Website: ulta-beauty
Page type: delivery-shipping
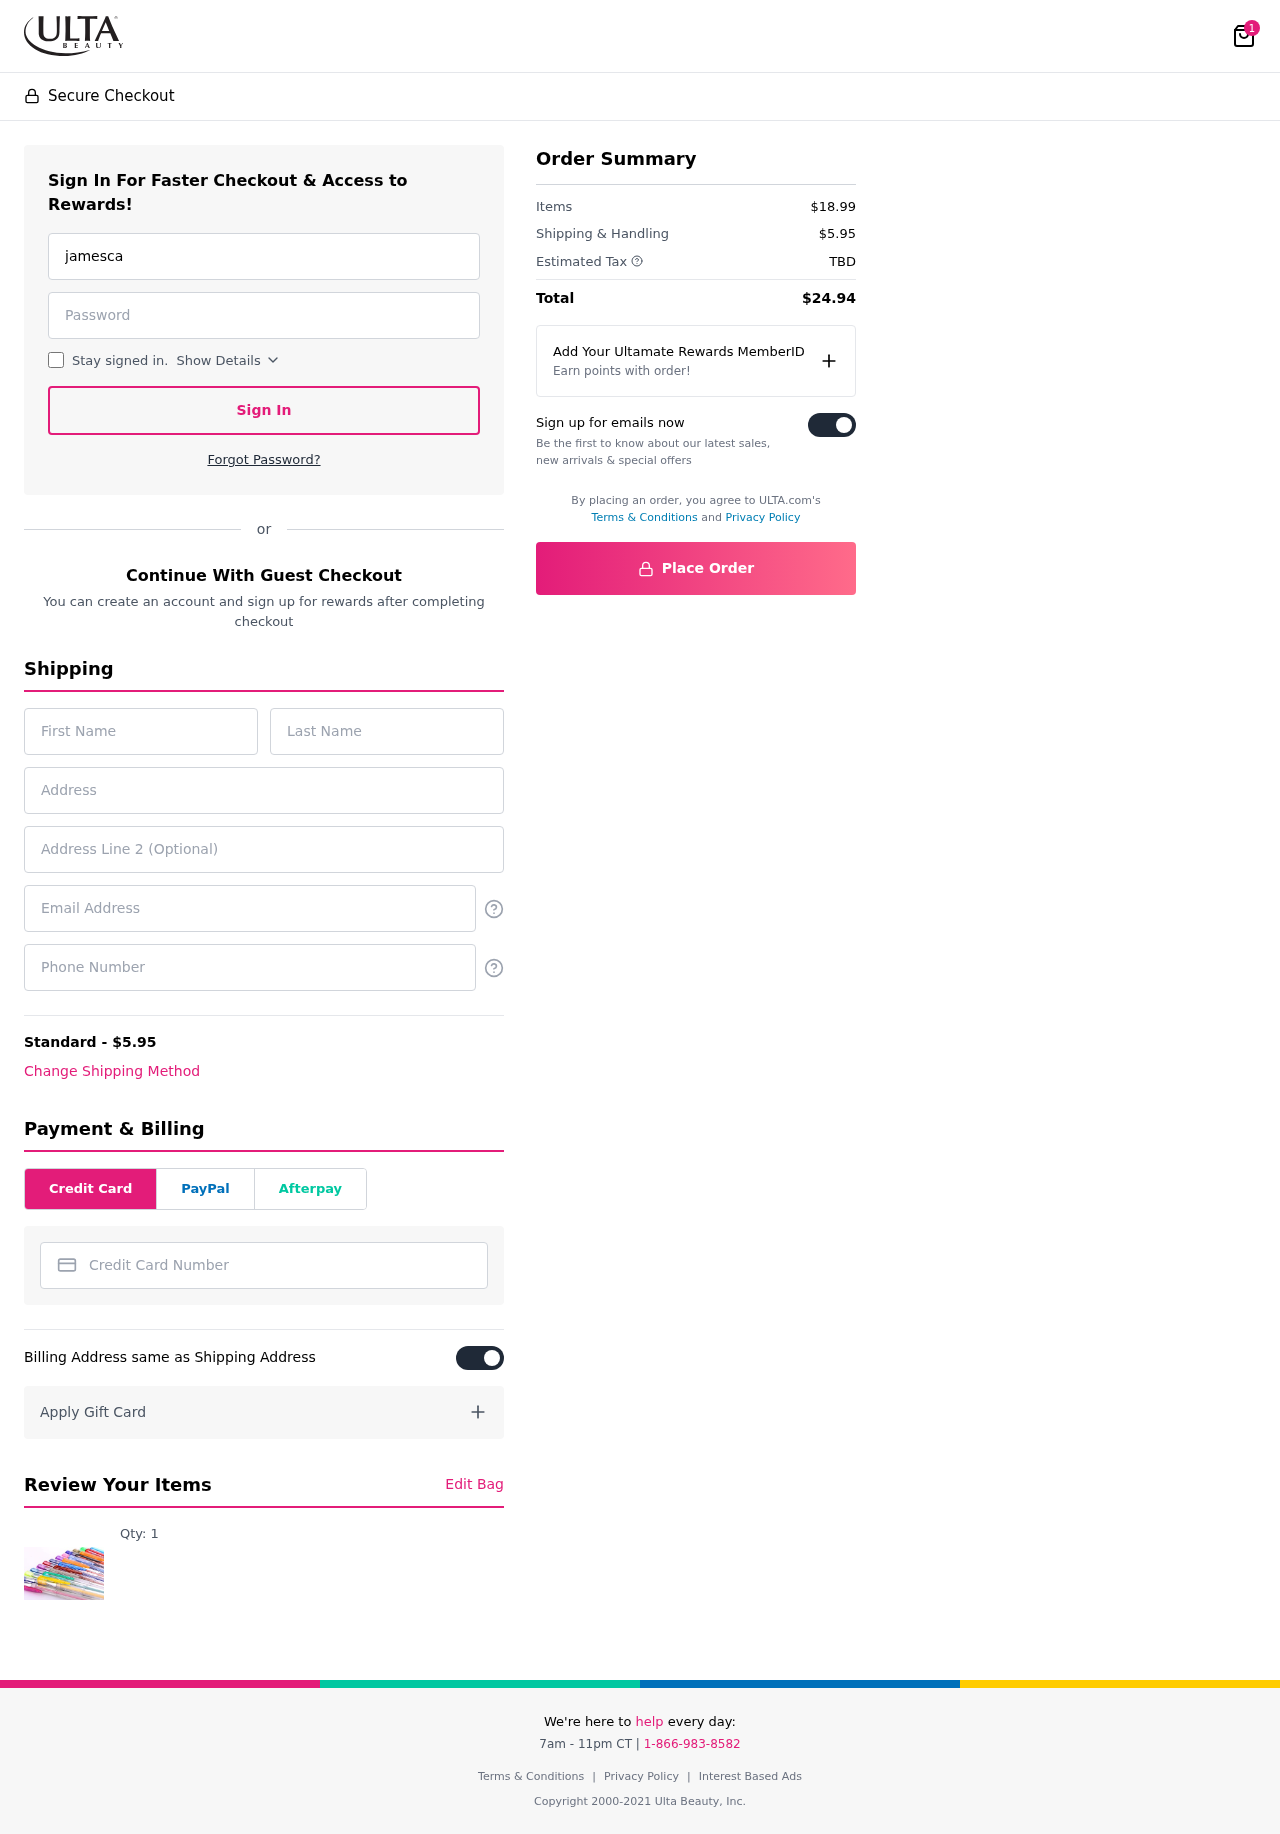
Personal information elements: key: PII_CARD_NUMBER
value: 6551 0732 3899 3247
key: PII_EMAIL
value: jamescardenas@yahoo.com
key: PII_EMAIL2
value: jamescardenas@yahoo.com
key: PII_FIRSTNAME
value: James
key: PII_LASTNAME
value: Cardenas
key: PII_PHONE
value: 3709113182
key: PII_STREET
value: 054 Melissa Meadows
Product elements: key: PRODUCT1_QUANTITY
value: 1
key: PRODUCT1
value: Qty: 1
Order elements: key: ORDER_NUM_ITEMS
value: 1
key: ORDER_SHIPPING_COST
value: $5.95
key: ORDER_SUBTOTAL
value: $18.99
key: ORDER_TAX
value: TBD
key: ORDER_TOTAL
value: $24.94